Question: I am writing an asp.net web app which involves the use of the 'FileUpload' control.
Right now, this particular 'FileUpload' control only expects .zip or .gz file types. If an incorrect type of file is uploaded, An error message is displayed to the user. This functionality is already implemented.
What I want to do is to filter the visible file types that the user sees when he clicks on "browse".
You may have seen a file opening dialog resembling the following.

I've circled the area that represents the file extension filter.
This is a feature so common that I expected it to be built in to the current 'FileUpload' Control but after some searching online, I've found some posts that say it can't be done.
Those posts were from 2009, more than 2 years ago.
Now, My question is: does the current Asp.Net 4.0 support this feature?, and if it doesn't, do you know of any simple solution to get the functionality that I want.
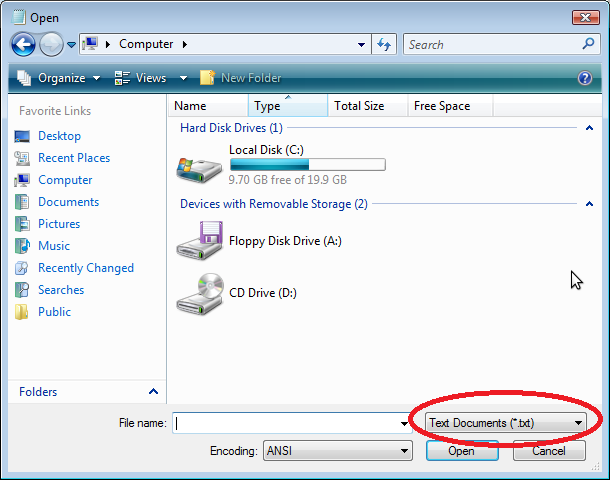
Answer: I believe it is not possible.Filter by file type in browser is not control by asp.net.It is a browser functionality.
This question already asked in stackoverflow.Please click
<URL>